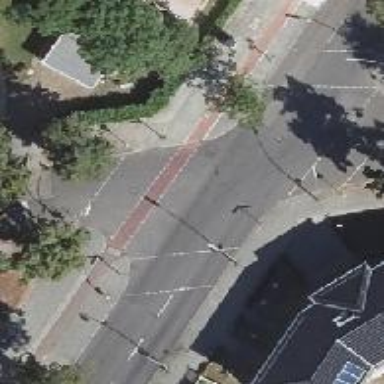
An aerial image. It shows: Road with traffic signals.